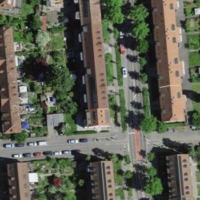
EUNIS habitat code: 54
Species observed at this site:
Lapsana communis